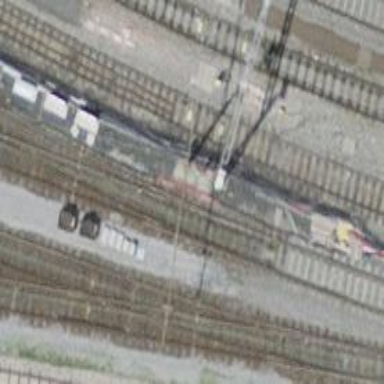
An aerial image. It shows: Railway yard with one track. The railway is electrified with contact line at dual voltages of 3000 and 15000.